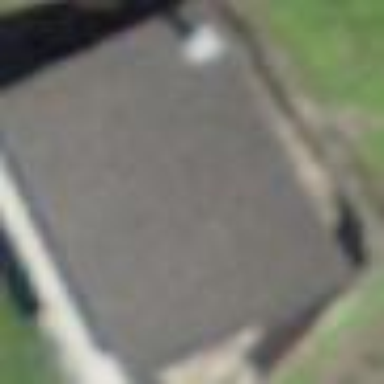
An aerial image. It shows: Hut.